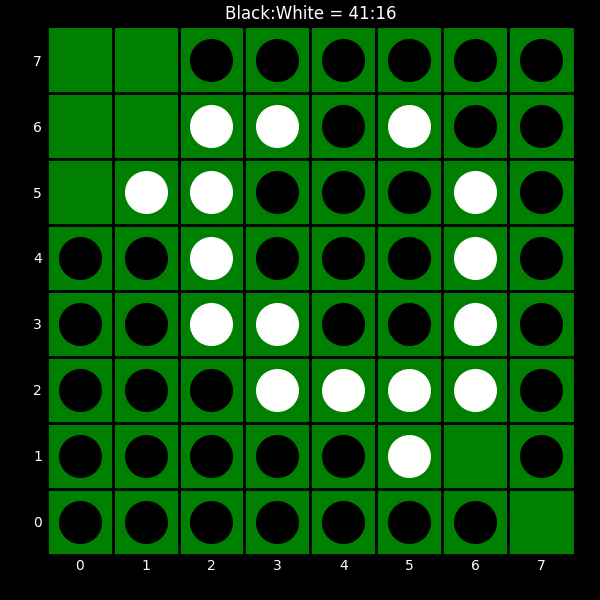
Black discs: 41
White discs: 16